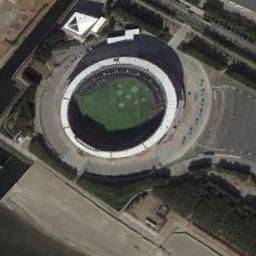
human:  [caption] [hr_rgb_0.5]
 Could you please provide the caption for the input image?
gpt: Several buildings are beside the stadium .

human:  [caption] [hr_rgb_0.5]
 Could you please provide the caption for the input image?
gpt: The stadium is on the bare land next to some trees .

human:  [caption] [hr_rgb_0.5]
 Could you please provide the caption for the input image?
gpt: The circular stadium is surrounded by concrete grounds and lawns .

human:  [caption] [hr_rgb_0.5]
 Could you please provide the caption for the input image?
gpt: This rectangular stadium has dense residential areas on three sides .

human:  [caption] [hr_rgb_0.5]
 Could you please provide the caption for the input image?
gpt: There are some green trees beside the stadium .